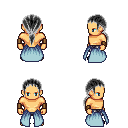
a pixel art fantasy rpg character, male body template, human, tanned skin, overskirt, metal pants, gray ponytail hairstyle, leather bracers, black slippers, four views (front, back, left, right), 2x2 character sprite sheet, small pixel art, hard edges, no anti-aliasing